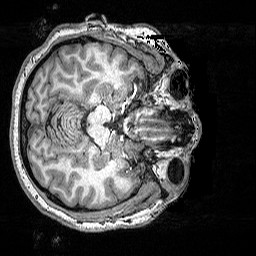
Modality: T1w
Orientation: axial